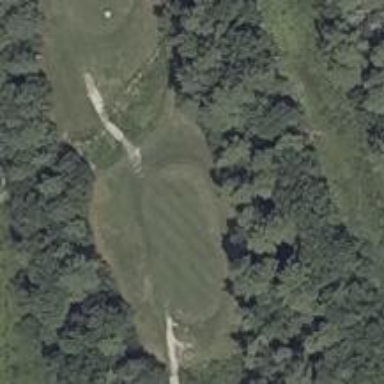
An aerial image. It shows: View of golf hole.